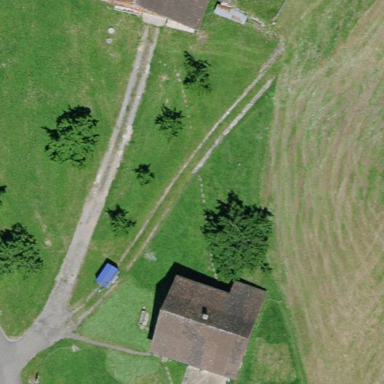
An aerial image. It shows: Farmyard in rural farm setting.